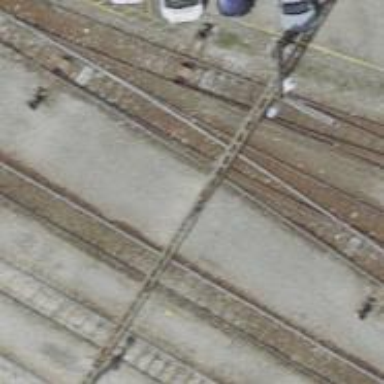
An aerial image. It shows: Railway yard with one track. The railway is electrified with contact line.